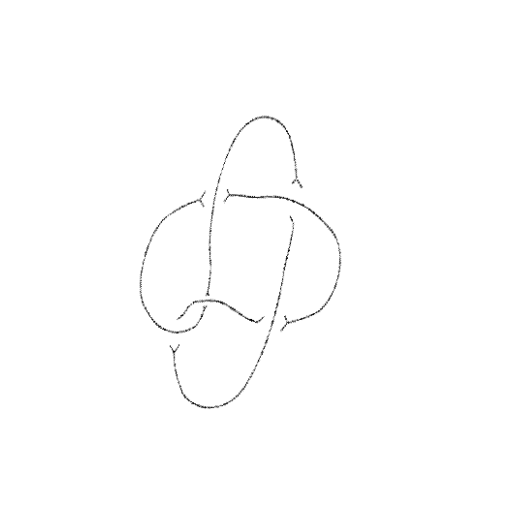
Crossing number: 5